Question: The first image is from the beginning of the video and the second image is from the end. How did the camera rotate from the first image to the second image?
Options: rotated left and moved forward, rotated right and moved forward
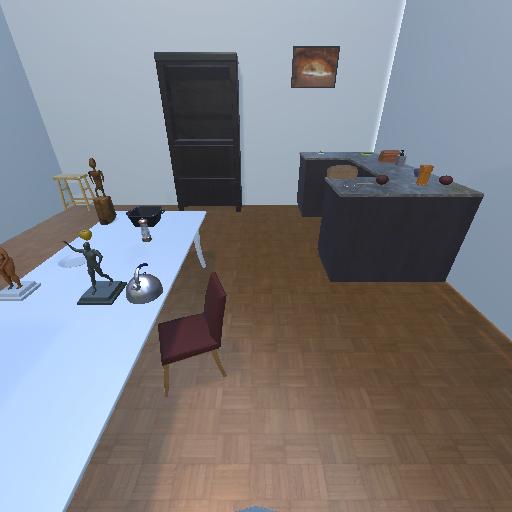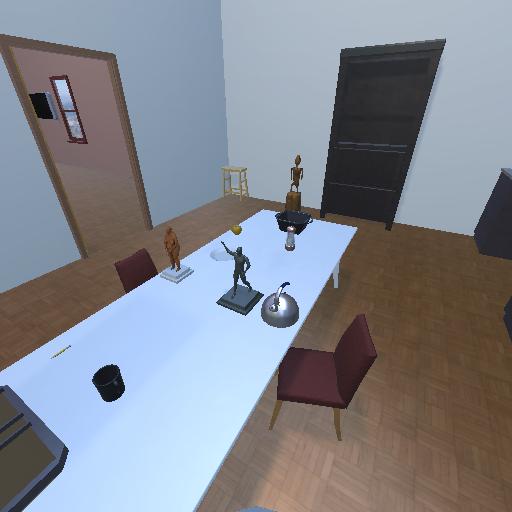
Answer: rotated left and moved forward